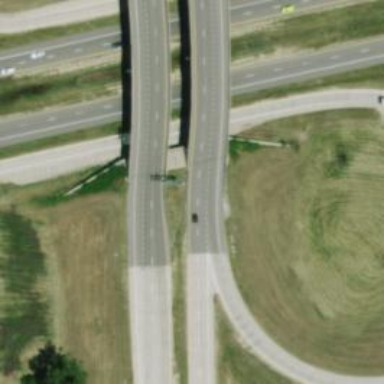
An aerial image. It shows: This image shows trunk highway that functions as expressway.